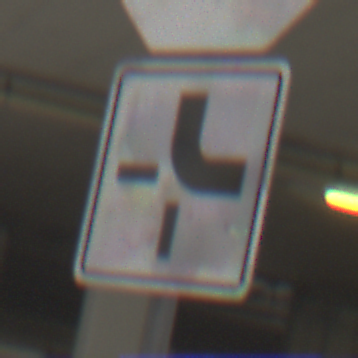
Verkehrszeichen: VerlaufVorfahrtsstrasse4
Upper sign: Stop
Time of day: Midday
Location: Roofed (Urban)
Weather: Overcast
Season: NotSpecified
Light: Artificial